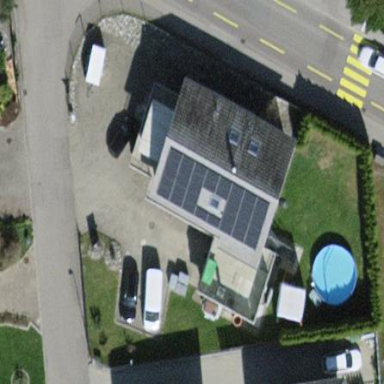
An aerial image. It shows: Solar photovoltaic panel generator.